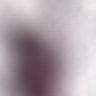
Metastatic tissue present: no